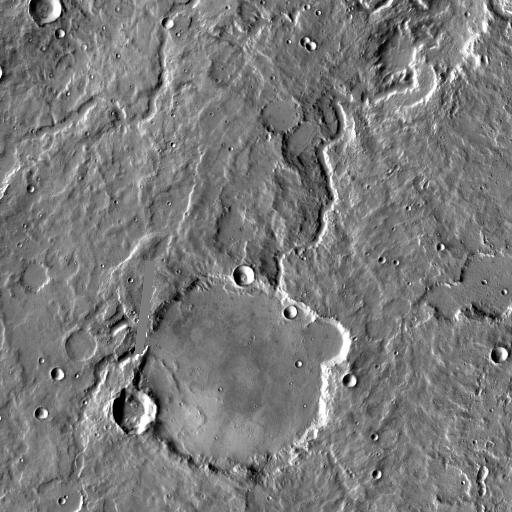
Crater classes present: Background, Other, Buried, Secondary